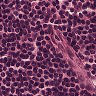
Metastatic tissue present: no